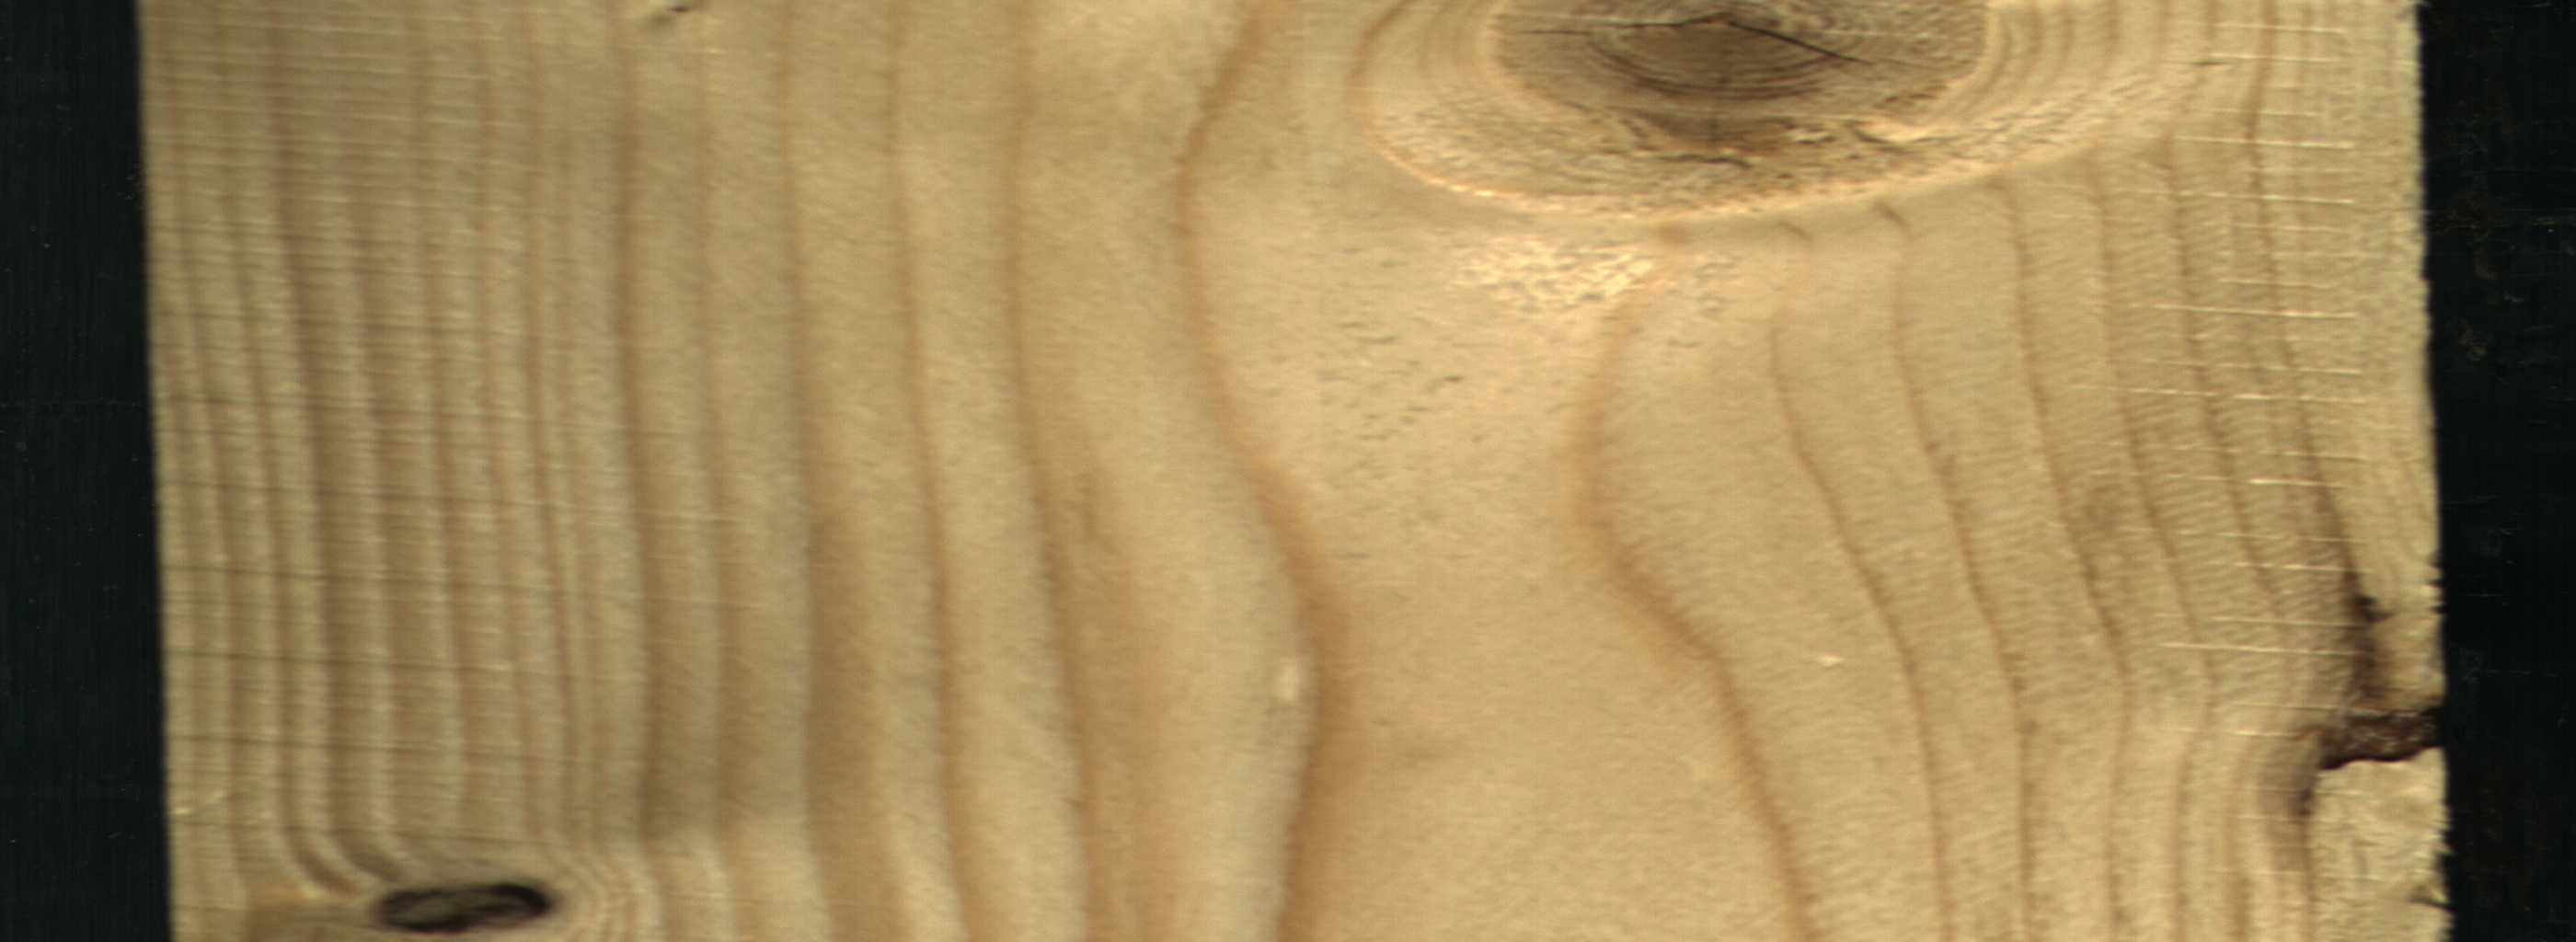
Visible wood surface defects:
knot_with_crack
Dead_Knot
Dead_Knot